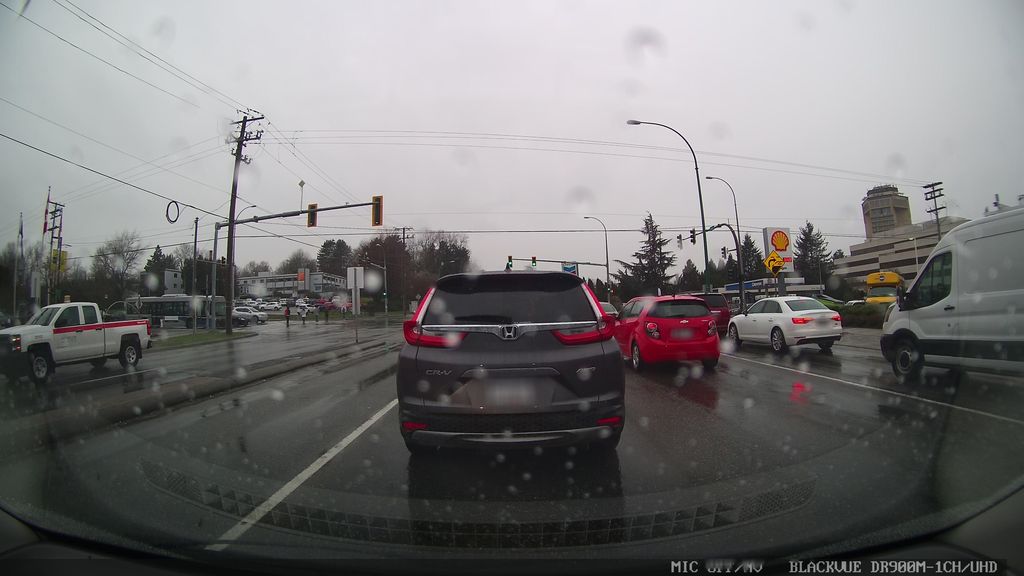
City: vancouver